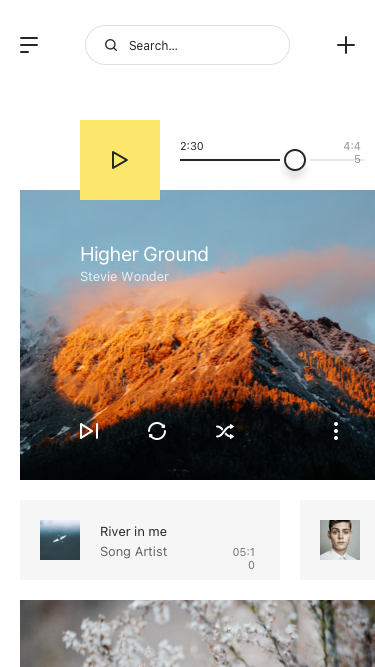
Text in this UI design:
Higher Ground
Stevie Wonder
River in me
Song Artist
05:10
2:30
4:45